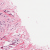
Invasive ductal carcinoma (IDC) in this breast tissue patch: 1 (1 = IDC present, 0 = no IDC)